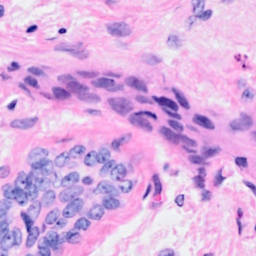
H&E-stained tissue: Breast